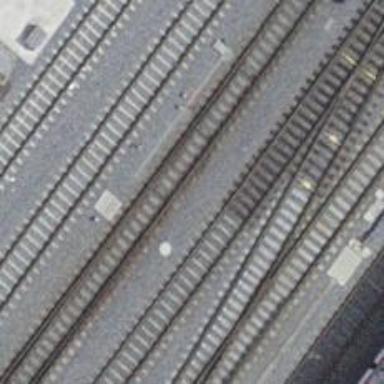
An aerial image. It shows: Railway switch.